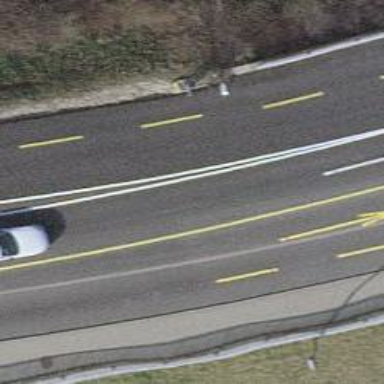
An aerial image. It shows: Secondary road with asphalt surface and dedicated cycle lane.